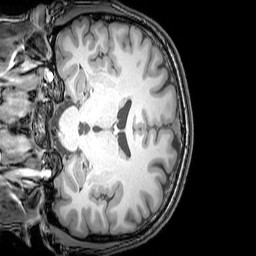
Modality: T1w
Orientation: coronal
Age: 21
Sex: male
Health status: healthy
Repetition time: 0.081 s
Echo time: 0.037 s